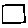
Label: square